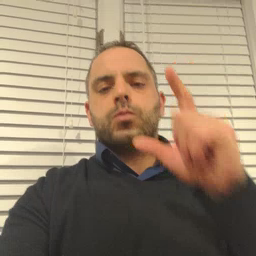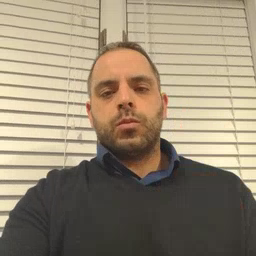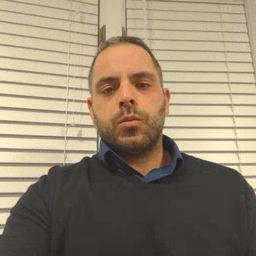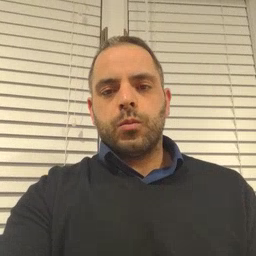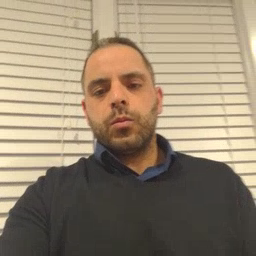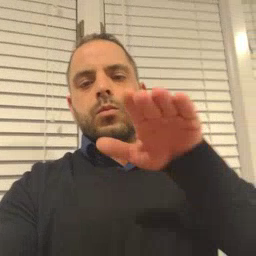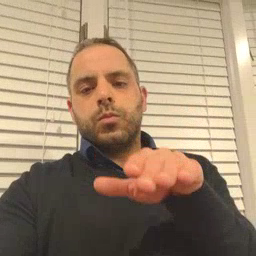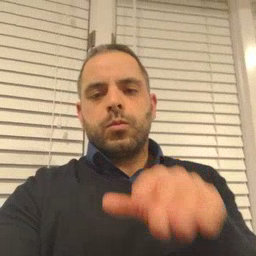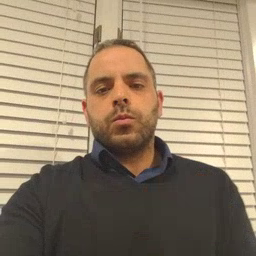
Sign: child